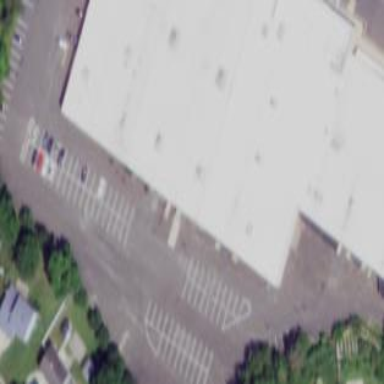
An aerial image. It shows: Retail building.